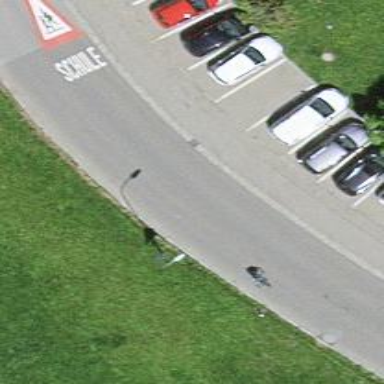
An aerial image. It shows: Tertiary road with asphalt surface.